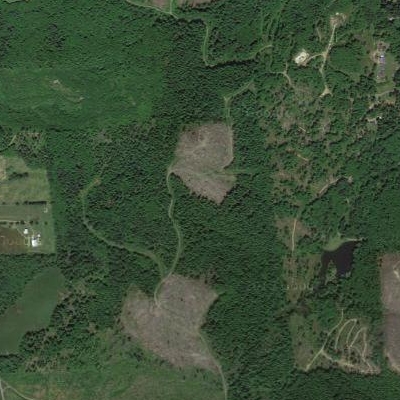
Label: Forest